Aerial crown-view tile of a tropical tree (Barro Colorado Island, Panama), acquired 20250414:
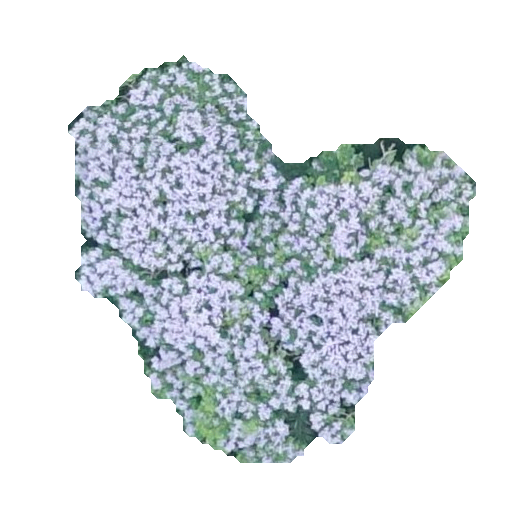
Species: Jacaranda copaia
GBIF accepted scientific name: Jacaranda copaia
Crown area: 150.807 m²